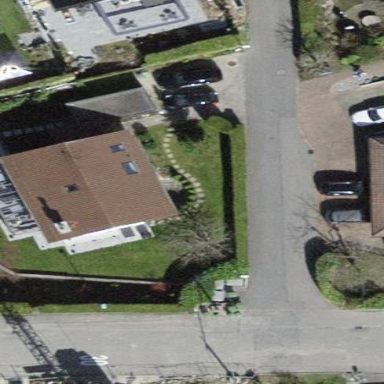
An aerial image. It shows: Residential building with gabled roof made of brown roof tiles. The roof is oriented along with the house.